Question: I'm trying to setup recurring payments in paypal with PHP. But the problem that I'm having is that I don't know if I'm doing the right thing. I have this class which makes the request to the Paypal API:
'''
<?php
class Paypal {
protected $_errors = array();
protected $_credentials = array(
'USER' => 'my-user-id',
'PWD' => 'my-pass',
'SIGNATURE' => 'my-signature',
);
protected $_endPoint = 'https://api-3t.sandbox.paypal.com/nvp';
protected $_version = '74.0';
public function request($method,$params = array()) {
$this -> _errors = array();
if( empty($method) ) {
$this -> _errors = array('API method is missing');
return false;
}
$requestParams = array(
'METHOD' => $method,
'VERSION' => $this -> _version
) + $this -> _credentials;
$request = http_build_query($requestParams + $params);
$http_header = array(
'X-PAYPAL-SECURITY-USERID' => 'my-user-id',
'X-PAYPAL-SECURITY-PASSWORD' => 'my-pass',
'X-PAYPAL-SECURITY-SIGNATURE' => 'my-signature',
'X-PAYPAL-REQUEST-DATA-FORMAT' => 'JSON',
'X-PAYPAL-RESPONSE-DATA-FORMAT' => 'JSON'
);
$curlOptions = array (
CURLOPT_HTTPHEADER => $http_header,
CURLOPT_URL => $this -> _endPoint,
CURLOPT_VERBOSE => 1,
CURLOPT_SSL_VERIFYPEER => true,
CURLOPT_SSL_VERIFYHOST => 2,
CURLOPT_RETURNTRANSFER => 1,
CURLOPT_POST => 1,
CURLOPT_POSTFIELDS => $request
);
$ch = curl_init();
curl_setopt_array($ch,$curlOptions);
$response = curl_exec($ch);
if (curl_errno($ch)) {
$this -> _errors = curl_error($ch);
curl_close($ch);
return false;
} else {
curl_close($ch);
$responseArray = array();
parse_str($response,$responseArray);
return $responseArray;
}
}
}
?>
'''
Then I'm making the initial request like this:
'''
session_start();
require_once('Paypal.php');
$paypal = new Paypal();
$amount = 1;
$requestParams = array(
'RETURNURL' => 'http://localhost/tester/paypal/new_test/test_done.php',
'CANCELURL' => 'http://localhost/tester/paypal/new_test/test_cancel.php',
'NOSHIPPING' => '1',
'ALLOWNOTE' => '1',
'L_BILLINGTYPE0' => 'RecurringPayments',
'L_BILLINGAGREEMENTDESCRIPTION0' => 'site donation'
);
$orderParams = array(
'PAYMENTREQUEST_0_AMT' => '1',
'PAYMENTREQUEST_0_CURRENCYCODE' => 'USD',
'PAYMENTREQUEST_0_ITEMAMT' => $amount
);
$item = array(
'L_PAYMENTREQUEST_0_NAME0' => 'site donation',
'L_PAYMENTREQUEST_0_DESC0' => 'site donation',
'L_PAYMENTREQUEST_0_AMT0' => $amount,
'L_PAYMENTREQUEST_0_QTY0' => '1'
);
$response = $paypal->request('SetExpressCheckout', $requestParams + $orderParams + $item);
$sandbox_location = 'https://www.sandbox.paypal.com/webscr?cmd=_express-checkout&token=';
if(is_array($response) && $response['ACK'] == 'Success'){
$token = $response['TOKEN'];
$_SESSION['token'] = $token;
header('Location: ' . $sandbox_location . urlencode($token));
}
'''
?>
As you can see I'm using the 'SetExpressCheckout' API method to get the token that I need and store it in a session so that I can use it later with the request for 'CreateRecurringPaymentsProfile'.
I'm currently redirected to a page similar to this:

Once the user is done logging in with paypal and confirming the amount it redirects to the success page that I've specified which contains this code:
'''
session_start();
require_once('Paypal.php');
$amount = 1;
$paypal = new Paypal();
$token_param = array('TOKEN' => $_SESSION['token']);
$current_date = date('Y-m-d');
$recurring_payment_params = array(
'PROFILESTARTDATE' => gmdate('Y-m-d H:i:s', strtotime($current_date . ' + 1 months')),
'DESC' => 'site donation',
'BILLINGPERIOD' => 'Month',
'BILLINGFREQUENCY' => '1',
'TOTALBILLINGCYCLES' => '0',
'AMT' => $amount
);
$recurringpayment_response = $paypal->request('CreateRecurringPaymentsProfile', $recurring_payment_params + $token_param);
'''
This works, I've verified in the sandbox account that the recurring payment profile was created and that the next billing due is next month. But the problem is that its not really visible in the paypal interface (the screenshot earlier) that they're paying for a subscription. Perhaps I'm getting the redirect url wrong? (<URL> or do I have to add additional arguments to the 'SetExpressCheckout' method? Please help.
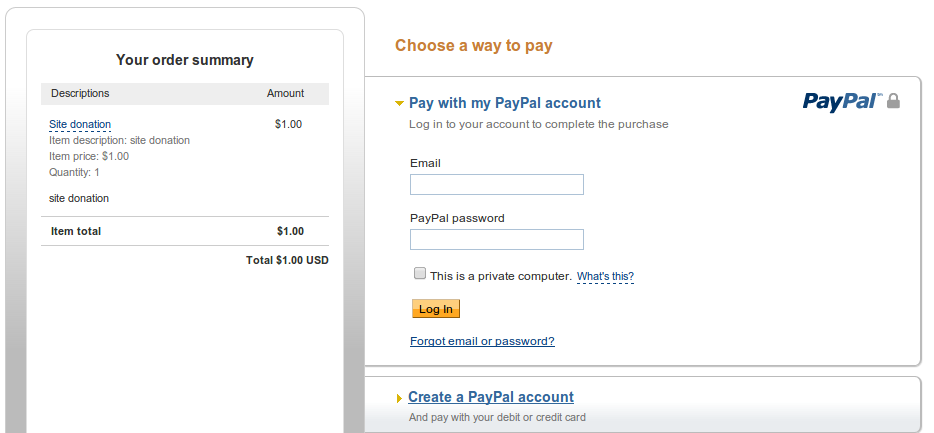
Answer: You're only showing the login screen. After you login you'll see information about the subscription and the button will see "Agree and Pay" or "Agree and Continue" (depending on your useraction value in the return URL) instead of just "Pay" or "Continue".